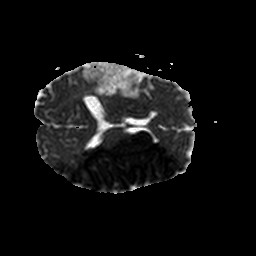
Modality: ADC
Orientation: axial
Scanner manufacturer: philips
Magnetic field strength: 1.5 T
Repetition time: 4.783 s
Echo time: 0.07764 s